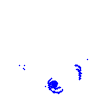
Particle: proton